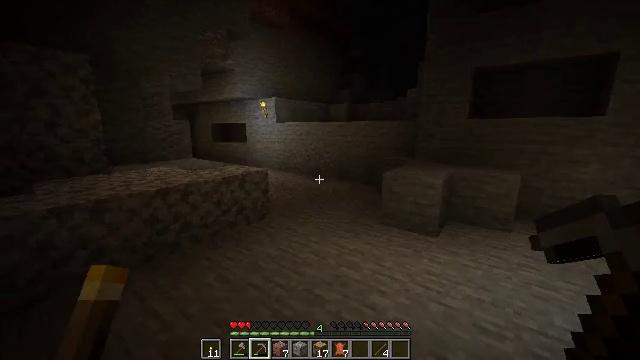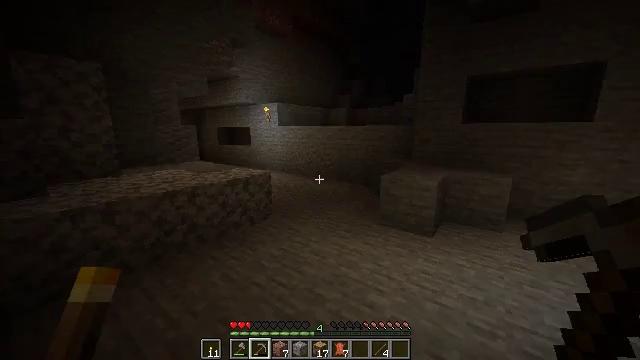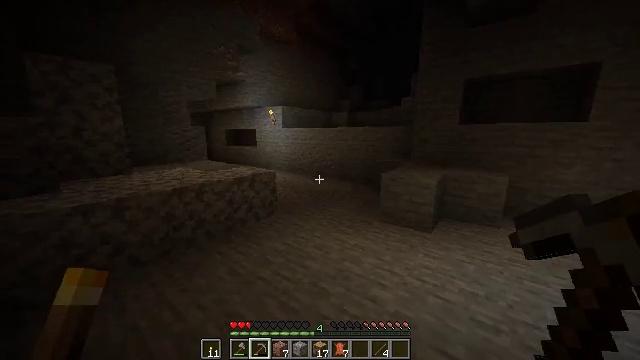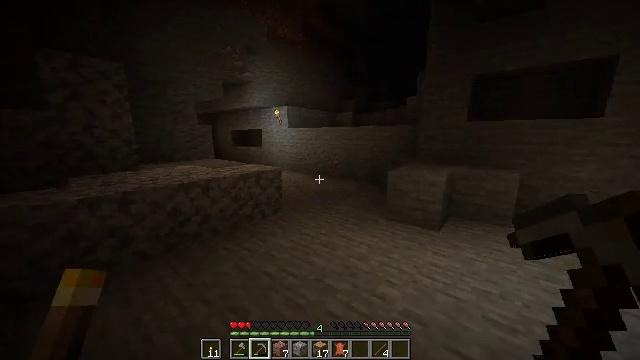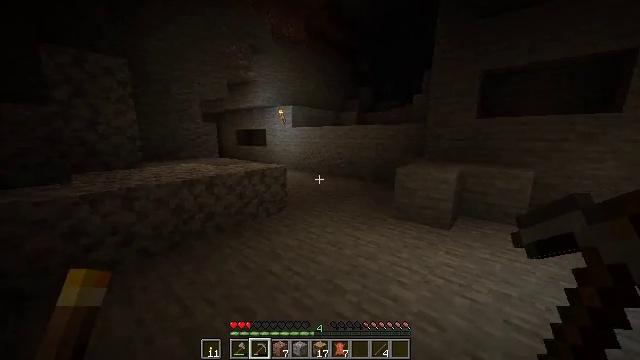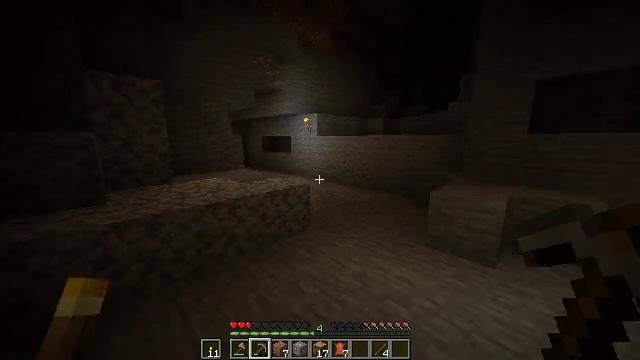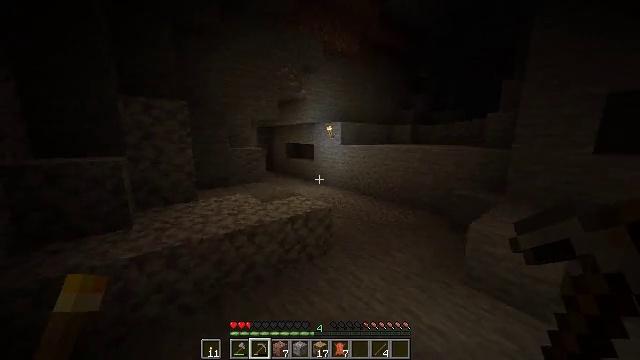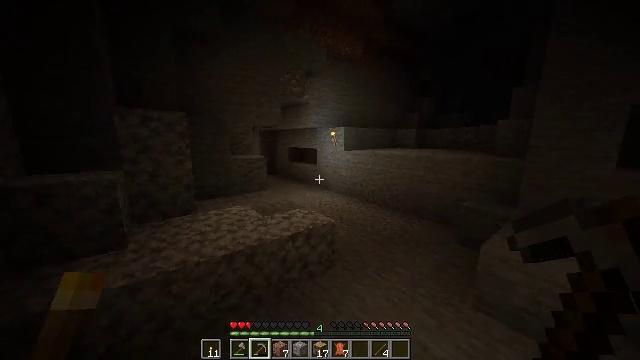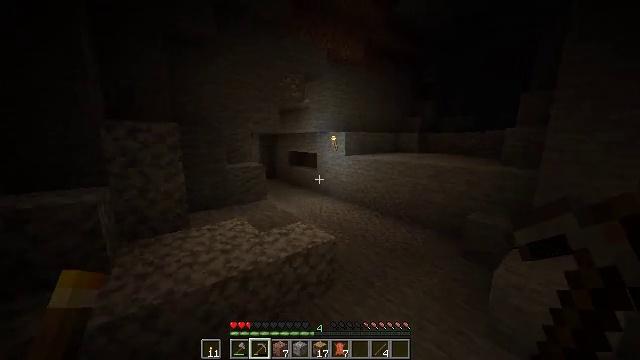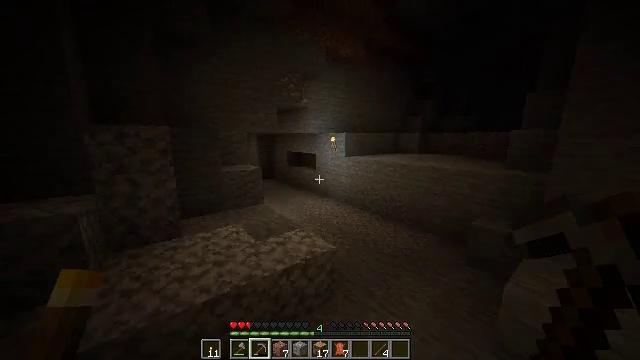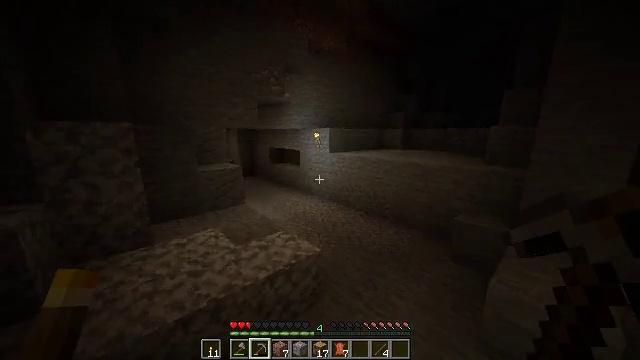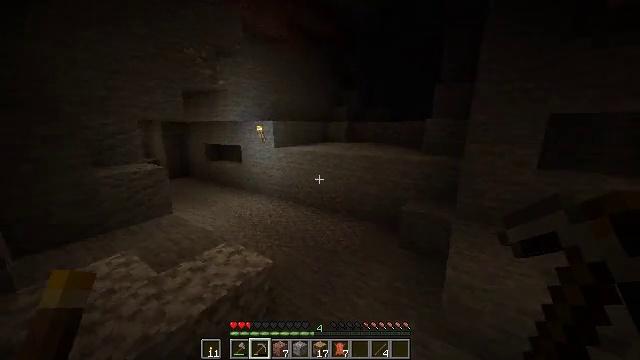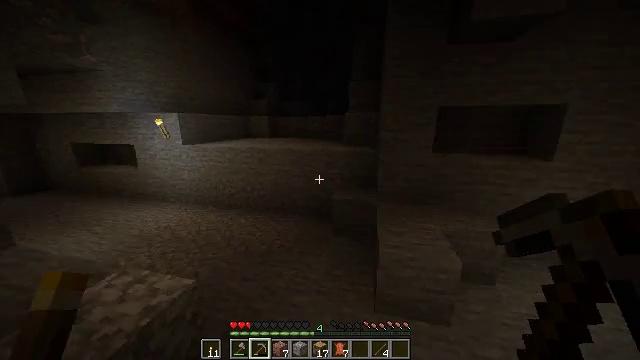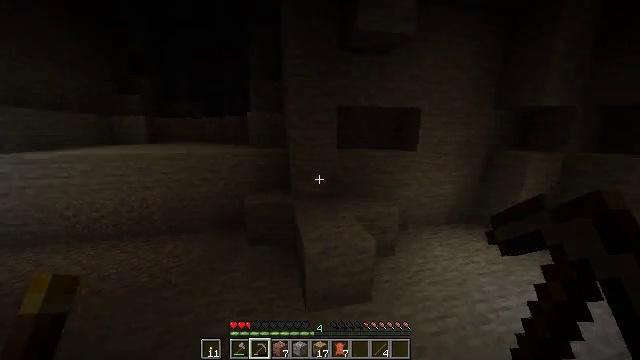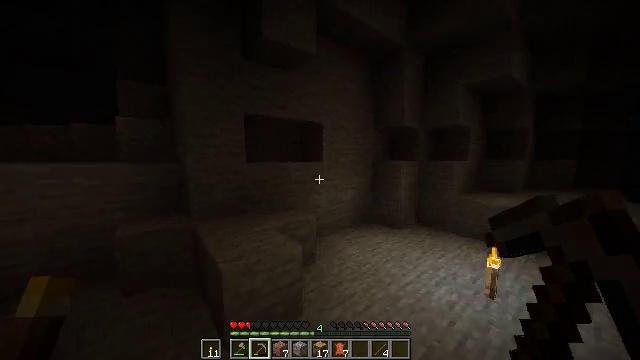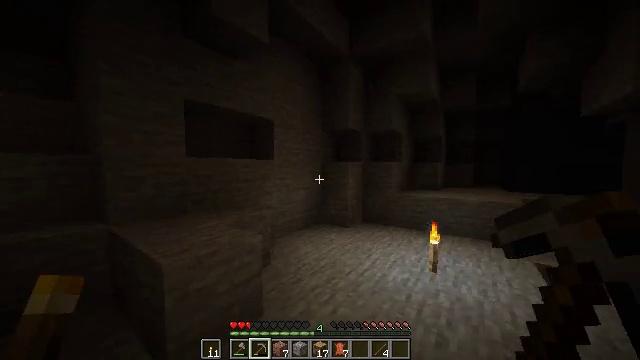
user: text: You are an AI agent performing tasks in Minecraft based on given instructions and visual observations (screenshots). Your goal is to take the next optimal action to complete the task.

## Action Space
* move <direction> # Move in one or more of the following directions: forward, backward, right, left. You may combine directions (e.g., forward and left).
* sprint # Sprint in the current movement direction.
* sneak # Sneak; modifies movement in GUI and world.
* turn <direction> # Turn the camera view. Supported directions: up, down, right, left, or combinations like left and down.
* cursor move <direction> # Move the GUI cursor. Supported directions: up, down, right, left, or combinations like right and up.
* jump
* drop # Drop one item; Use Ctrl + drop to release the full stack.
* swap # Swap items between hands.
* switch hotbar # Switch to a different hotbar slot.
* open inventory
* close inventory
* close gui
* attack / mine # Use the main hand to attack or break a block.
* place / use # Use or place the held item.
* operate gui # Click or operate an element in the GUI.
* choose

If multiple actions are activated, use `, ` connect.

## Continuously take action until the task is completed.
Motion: motion action
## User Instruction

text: Kill a creeper.
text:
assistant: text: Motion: move forward and move left, sprint
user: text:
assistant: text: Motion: move forward and move left, sprint
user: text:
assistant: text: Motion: move forward and move left, sprint, turn left
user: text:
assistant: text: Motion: move forward, sprint, jump
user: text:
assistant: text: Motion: move forward, sprint, turn left, jump
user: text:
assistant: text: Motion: move forward, sprint, turn left, jump
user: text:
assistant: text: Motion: move forward, sprint, jump
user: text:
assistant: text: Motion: move forward, sprint, jump
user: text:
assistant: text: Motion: move forward, sprint, jump
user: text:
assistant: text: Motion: move forward, sprint, turn right and down, jump
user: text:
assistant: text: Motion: move forward, sprint, turn right and down, jump
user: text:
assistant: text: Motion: move forward, sprint, turn right, jump
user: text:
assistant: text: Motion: move forward, sprint, turn right and up
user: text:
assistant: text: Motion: move forward, sprint, turn right and up
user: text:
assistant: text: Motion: move forward, sprint, turn right and up
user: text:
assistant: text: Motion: move forward and move left, sprint
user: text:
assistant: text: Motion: move forward and move left, sprint
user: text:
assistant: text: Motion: move forward and move left, sprint, turn left
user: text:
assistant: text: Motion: move forward and move left, turn left
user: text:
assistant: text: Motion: move forward and move left
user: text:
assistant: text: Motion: move forward, turn right
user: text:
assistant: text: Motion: move forward, turn right and up
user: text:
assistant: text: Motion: move forward, turn right and up
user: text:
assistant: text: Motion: move forward, turn right
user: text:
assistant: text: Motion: turn right
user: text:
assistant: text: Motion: turn right and down, switch to hotbar 1
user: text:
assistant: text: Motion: turn right and down, switch to hotbar 1
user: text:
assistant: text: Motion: turn right and down, switch to hotbar 1
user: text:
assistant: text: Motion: turn right
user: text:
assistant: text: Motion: no_op